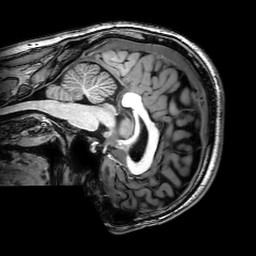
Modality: T1w
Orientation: sagittal
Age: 23
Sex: male
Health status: healthy
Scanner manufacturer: philips
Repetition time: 0.00829 s
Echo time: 0.00382 s